Question: I'm using 'UIBlurEffect' from 'UIVisualEffectView' to produce the look introduced in iOS 7. To do so I programmatically add anything I want portrayed on top of the blur to the 'contentView', as described in the 'UIBlurEffect' Class Reference:
> A 'UIBlurEffect' object applies a blurring effect to the content layered
behind a 'UIVisualEffectView'. Views added to the 'contentView' of a
'UIVisualEffectView' are not affected by the blur effect.
But now I need to add a 'UIScrollView' into the mix, and the fact that I had to use the 'contentView' has left me completely confused. I'm not very familiar with the 'UIScrollView', but the gives this example:

I'm not in need of displaying an 'imageView', but instead a separate 'view' with many views inside of it in the hierarchy. Where exactly do I add the 'scrollView'? Do I set 'scrollView' as a 'subview' of 'contentView'? Or the other way around, the 'contentView' as a 'subview' of 'scrollView'? Here's my current code:
'''
class InfoVC: UIViewController {
@IBOutlet weak var contentView: UIView!
override func viewDidLoad() {
super.viewDidLoad()
// blur
let blur = UIVisualEffectView(effect: UIBlurEffect(style: UIBlurEffectStyle.Light))
blur.frame = view.frame
view.addSubview(blur)
blur.contentView.addSubview(self.contentView)
}
'''
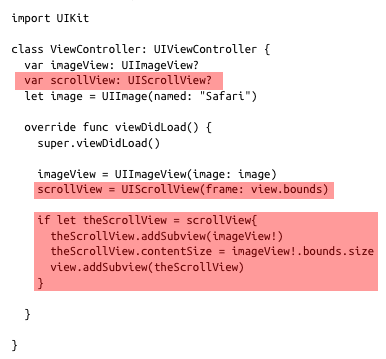
Answer: You want to scroll something on top of the blur effect, correct?
In that case you need to add the scroll view to the content view of the blur view.
Assuming the 'contentView' is the view you want to scroll it should work like this:
'''
let blur = UIVisualEffectView(effect: UIBlurEffect(style: UIBlurEffectStyle.light))
blur.frame = view.bounds
view.addSubview(blur)
UIScrollView scrollView = UIScrollView(frame:blur.bounds)
blur.contentView.addSubview(scrollView)
scrollView.addSubview(contentView)
scrollView.contentSize = contentView.frame.size // or whatever other size you like
'''